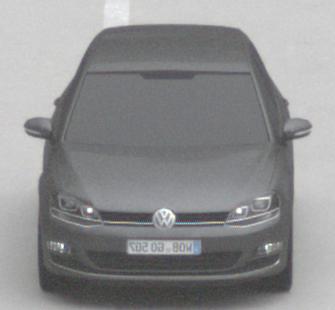
Make: VW
Model: Golf 1.2 TSI BMT
Detailed model: Golf (VII)
Model produced from: 2012/11
Model produced until: 2014/05
Doors: 3
Color: gray
Road condition: dry road
Daytime: midday
Contrast: low contrast